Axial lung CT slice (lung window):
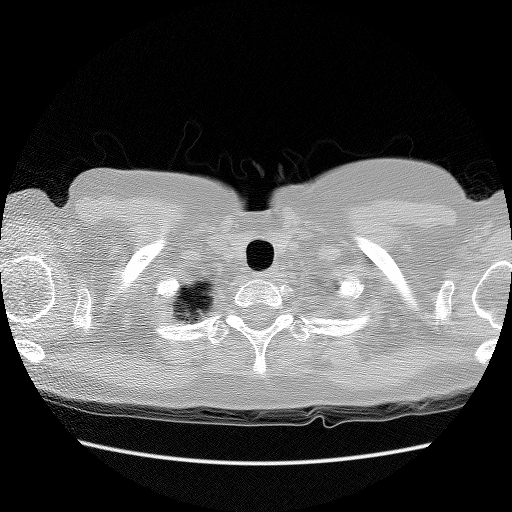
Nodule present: no